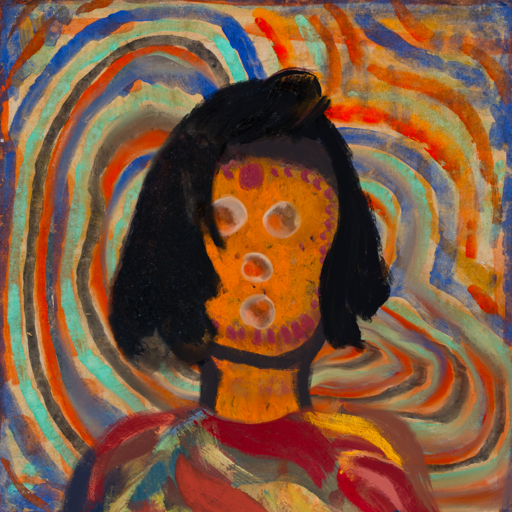
Background: Sisters, Head And Neck Front: Doll, Face Front: Rupkatha, Bust: Mother_And_Son_Son, Hair Front: Mosgoul, Head Accessory: Blank, Second Necklace: Blank, Necklace: Blank, Baby: Blank